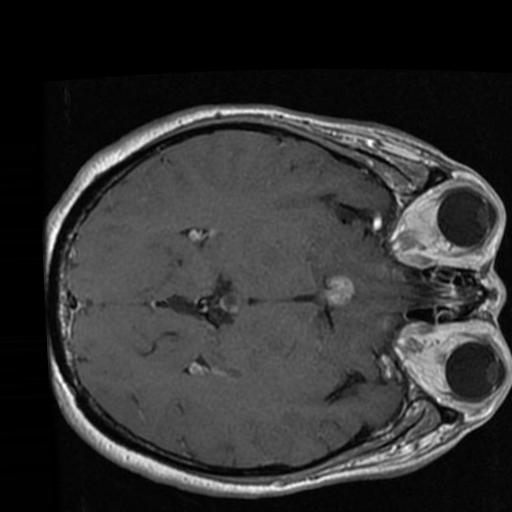
Label: brain_tumor